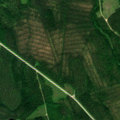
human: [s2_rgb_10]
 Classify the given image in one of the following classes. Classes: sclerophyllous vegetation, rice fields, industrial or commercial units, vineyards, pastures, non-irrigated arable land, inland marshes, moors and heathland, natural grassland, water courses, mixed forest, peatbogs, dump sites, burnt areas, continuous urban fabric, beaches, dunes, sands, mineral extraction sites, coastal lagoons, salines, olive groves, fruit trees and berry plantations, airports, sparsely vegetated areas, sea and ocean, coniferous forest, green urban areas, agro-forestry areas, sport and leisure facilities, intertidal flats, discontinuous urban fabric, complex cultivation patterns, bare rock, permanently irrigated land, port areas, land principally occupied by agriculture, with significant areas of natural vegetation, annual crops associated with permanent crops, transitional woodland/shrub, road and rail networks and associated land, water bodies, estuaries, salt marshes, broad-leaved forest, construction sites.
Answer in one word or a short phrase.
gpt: coniferous forest, water bodies